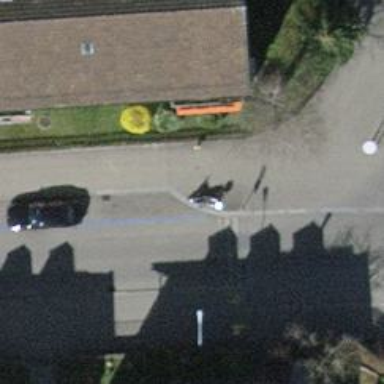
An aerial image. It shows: Table-style traffic calming feature.